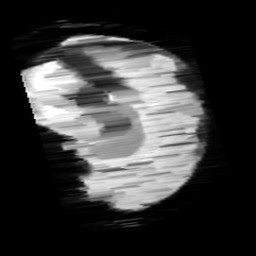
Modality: minIP
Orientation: sagittal
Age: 11
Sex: male
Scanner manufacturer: siemens
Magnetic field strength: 3 T
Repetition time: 0.027 s
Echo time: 0.02 s